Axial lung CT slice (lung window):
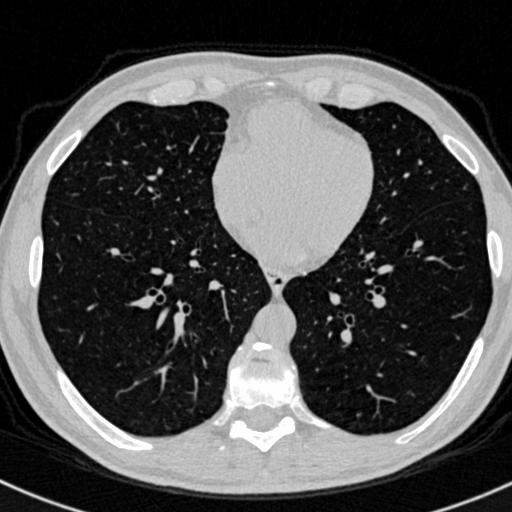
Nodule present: no